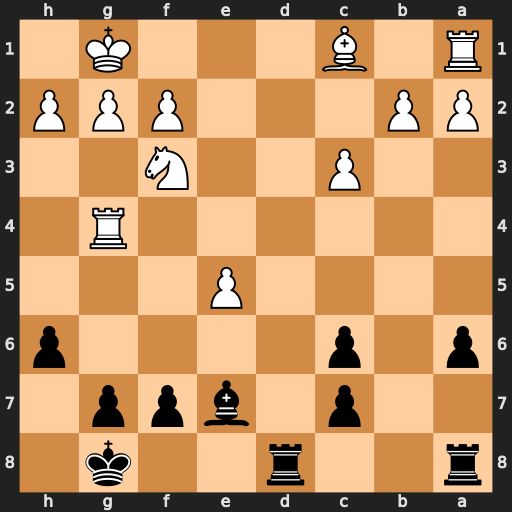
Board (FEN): r2r2k1/2p1bpp1/p1p4p/4P3/6R1/2P2N2/PP3PPP/R1B3K1
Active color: b
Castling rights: -
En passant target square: -
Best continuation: Rd1+ Ne1 Rxe1#